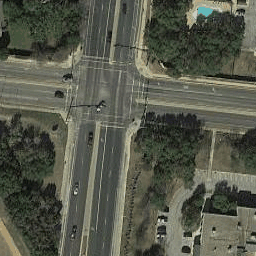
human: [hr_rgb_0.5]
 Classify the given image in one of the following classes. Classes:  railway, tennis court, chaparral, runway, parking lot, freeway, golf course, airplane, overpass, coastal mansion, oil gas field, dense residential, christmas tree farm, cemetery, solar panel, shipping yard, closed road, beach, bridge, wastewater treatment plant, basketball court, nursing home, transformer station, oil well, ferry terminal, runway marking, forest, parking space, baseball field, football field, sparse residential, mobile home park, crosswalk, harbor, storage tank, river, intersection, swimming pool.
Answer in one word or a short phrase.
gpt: intersection